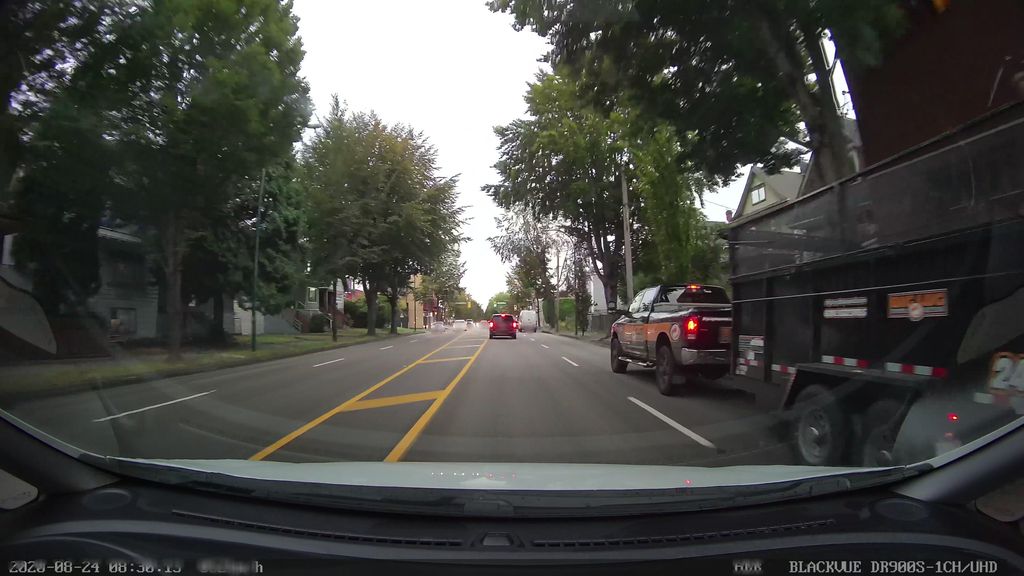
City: vancouver